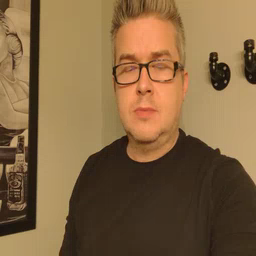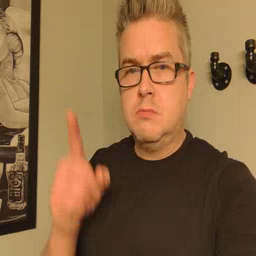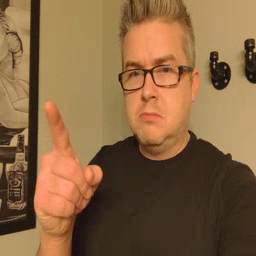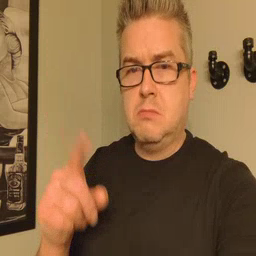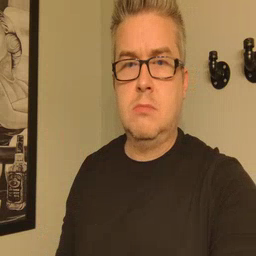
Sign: hesheit